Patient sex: M
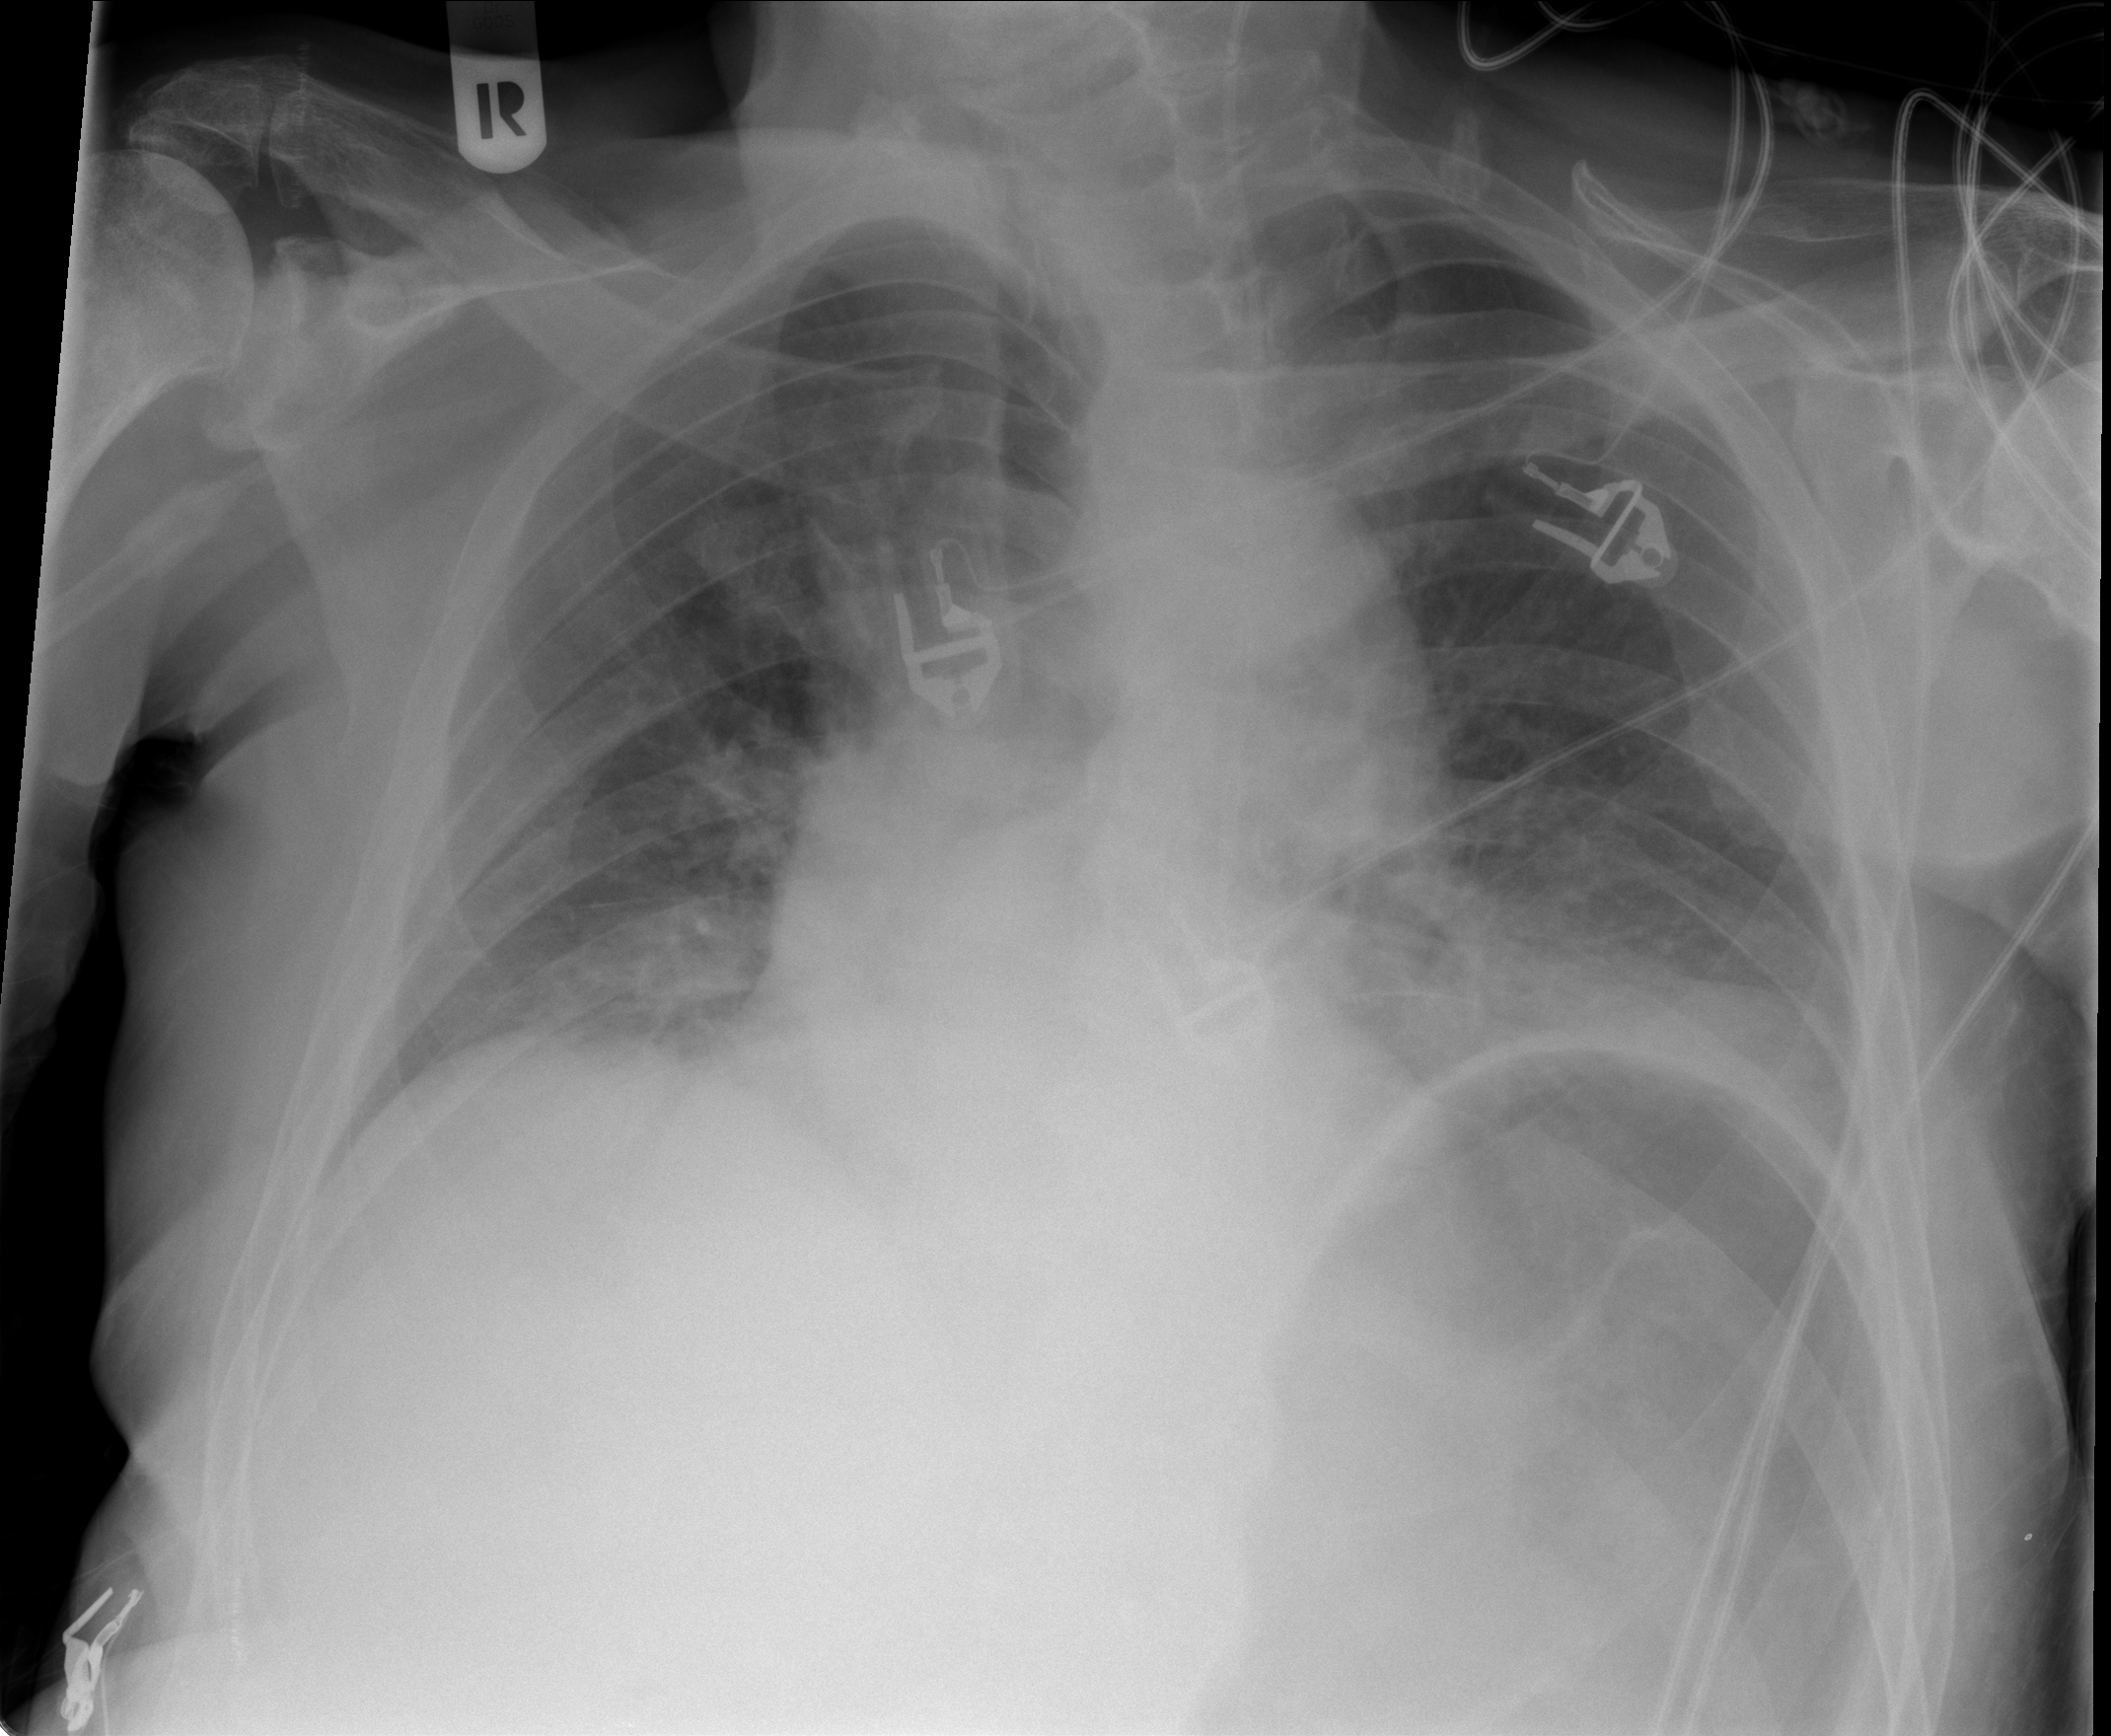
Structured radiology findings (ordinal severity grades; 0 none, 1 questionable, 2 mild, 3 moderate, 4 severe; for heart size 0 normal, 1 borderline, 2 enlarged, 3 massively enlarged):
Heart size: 0
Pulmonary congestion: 0
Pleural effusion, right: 0
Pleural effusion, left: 0
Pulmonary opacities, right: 0
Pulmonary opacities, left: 0
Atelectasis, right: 0
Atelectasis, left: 1